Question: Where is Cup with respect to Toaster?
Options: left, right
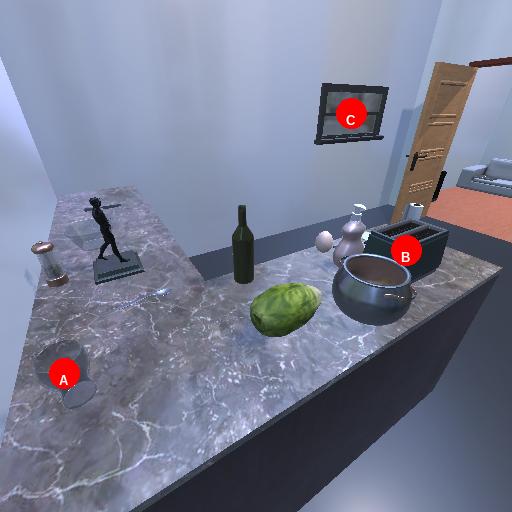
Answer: left